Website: bh-photo
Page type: billing-address
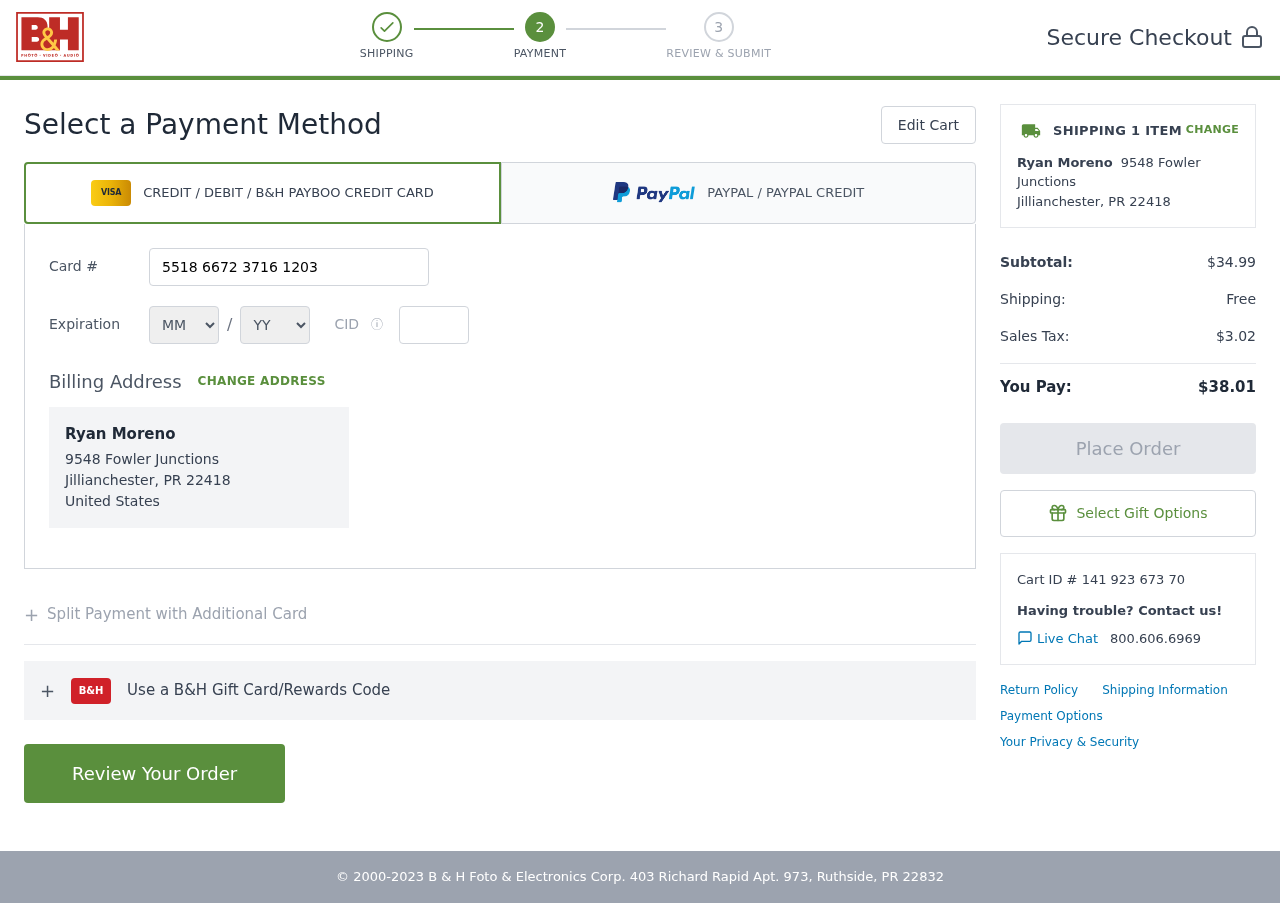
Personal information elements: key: PII_CARD_CVV
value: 053
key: PII_CARD_EXPIRY_MONTH
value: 04
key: PII_CARD_EXPIRY_YEAR
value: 28
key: PII_CARD_NUMBER
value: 5518 6672 3716 1203
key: PII_CITY_STATE_ZIP
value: Jillianchester, PR 22418
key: PII_COUNTRY
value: United States
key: PII_FULLNAME
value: Ryan Moreno
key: PII_STREET
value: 9548 Fowler Junctions
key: PII_FULLNAME2
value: Ryan Moreno
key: PII_STREET2
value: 9548 Fowler Junctions
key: PII_CITY_STATE_ZIP2
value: Jillianchester, PR 22418
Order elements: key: ORDER_NUM_ITEMS
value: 1
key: ORDER_SUBTOTAL
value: $34.99
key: ORDER_SHIPPING_COST
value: Free
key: ORDER_TAX
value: $3.02
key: ORDER_TOTAL
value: $38.01
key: ORDER_ID
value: Cart ID # 141 923 673 70